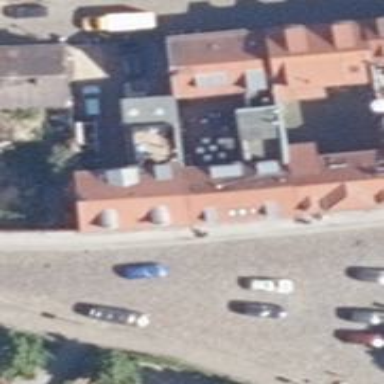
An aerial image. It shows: Pub.